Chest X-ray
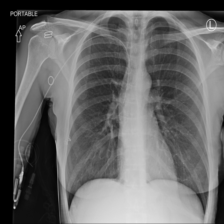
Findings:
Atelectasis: negative
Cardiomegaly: negative
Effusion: negative
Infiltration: negative
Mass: negative
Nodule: negative
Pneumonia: negative
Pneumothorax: negative
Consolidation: negative
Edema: negative
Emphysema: negative
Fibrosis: negative
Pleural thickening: negative
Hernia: negative